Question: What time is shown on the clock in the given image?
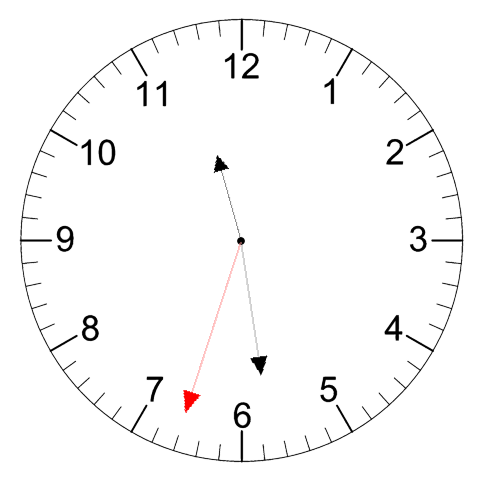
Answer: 11:28:33